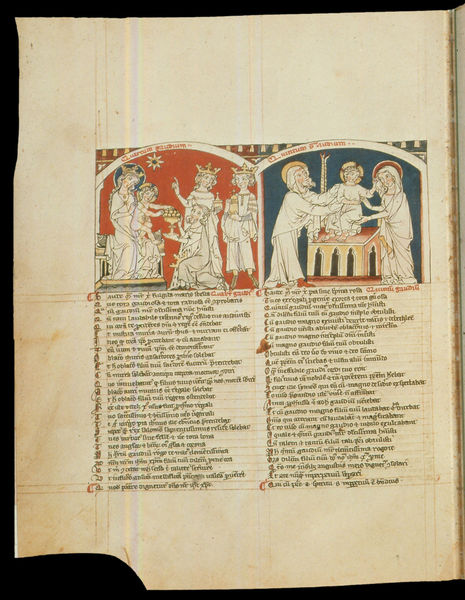
Titel: Speculum humanae salvationis; Codex Cremifanensis 243
Institution: Kremsmünster, Stiftsbibliothek
Schlagwörter: blau, sitzen, zeichnung, rot, malerei, alt, bibel, bildnis, kirche, drei, kind, krone, reiter, engel, schrift, vergilbt, baby, könig, thron, buch, stern, seite, illustration, text, geschenk, tinte, buchseite, pergament, heiligenschein, seiten, christus, jesus, mittelalter, weihrauch, könige, tempel, heilige, god, jünger, heilig, maria, madonna, anbetung, weise, letter, handschrift, josef, joseph, geburt, weihnachten, latein, jesuskind, halo, buchmalerei, gaben, bible, darbringung, heiligen, letters, ilustration, paper, mürre, book, script, mittellter, crown, iel, hl. könige, gebur, sriten, scripture